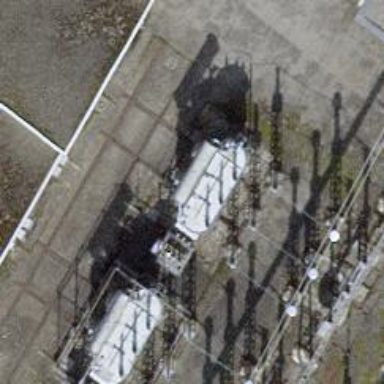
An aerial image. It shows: Switch used for power control.